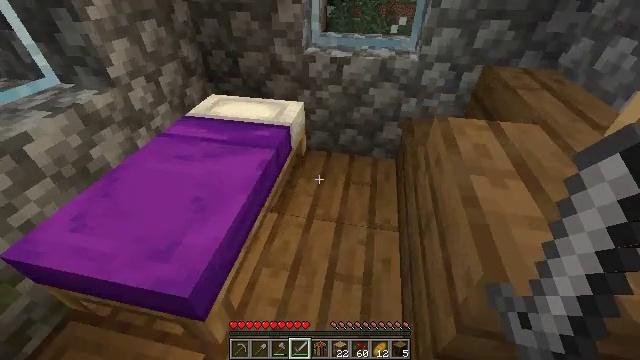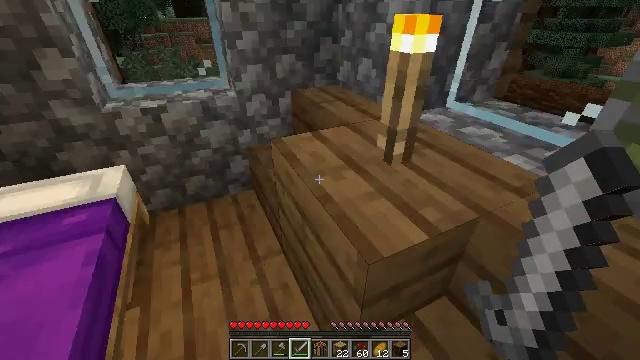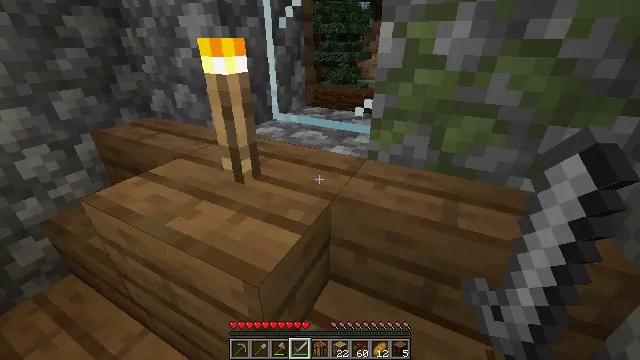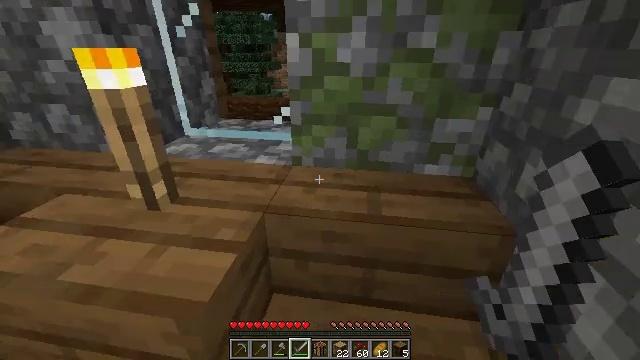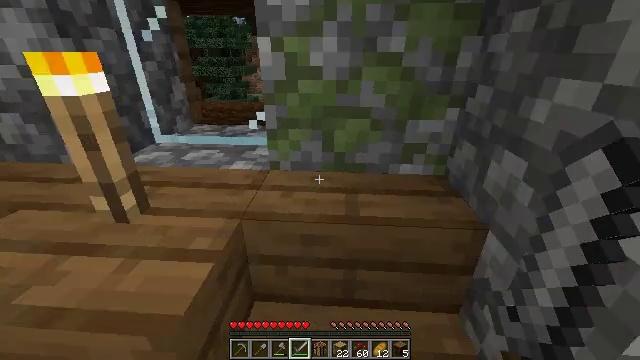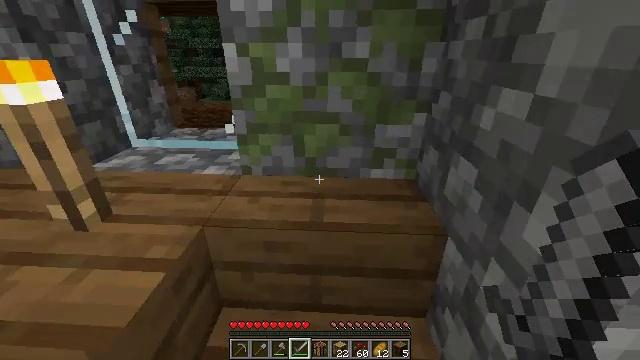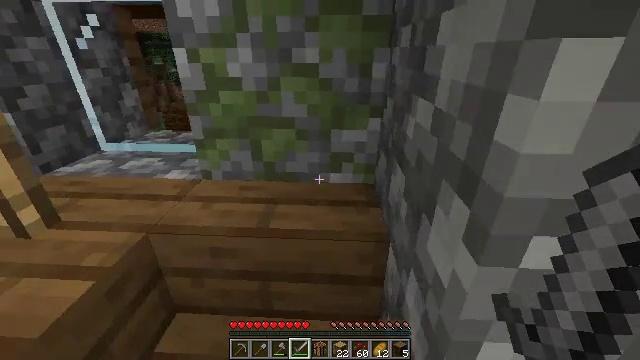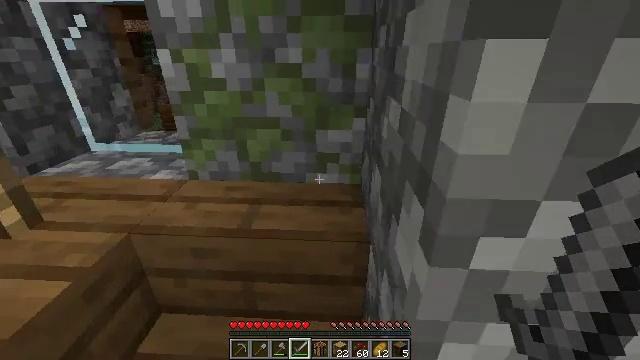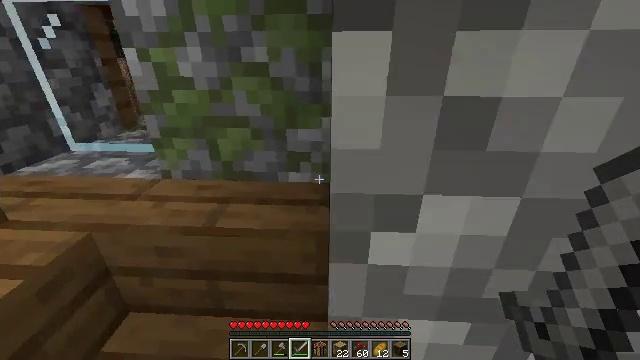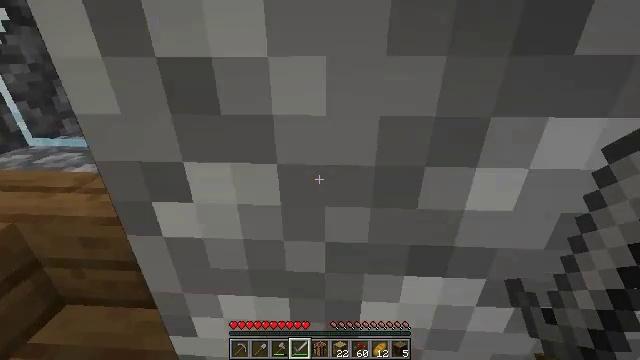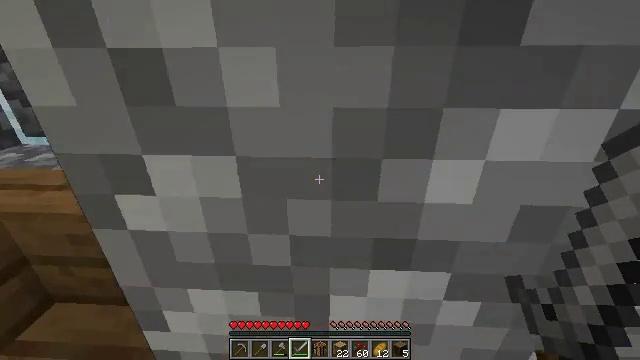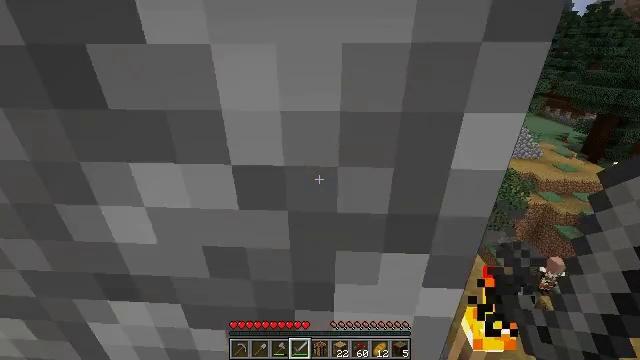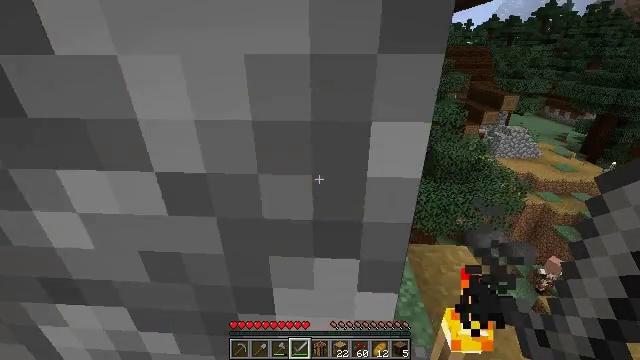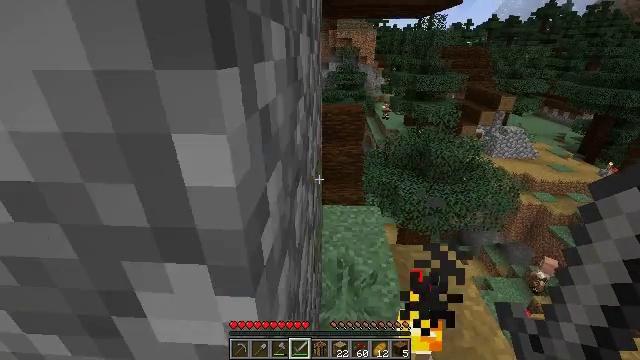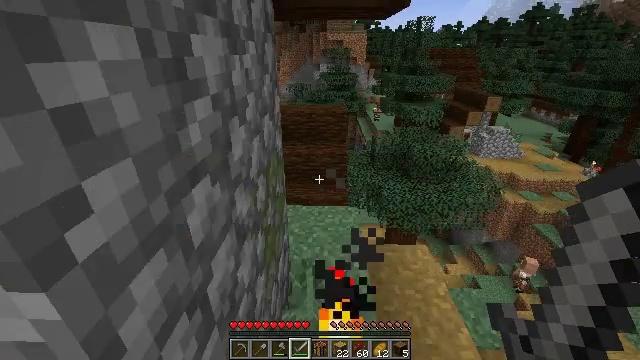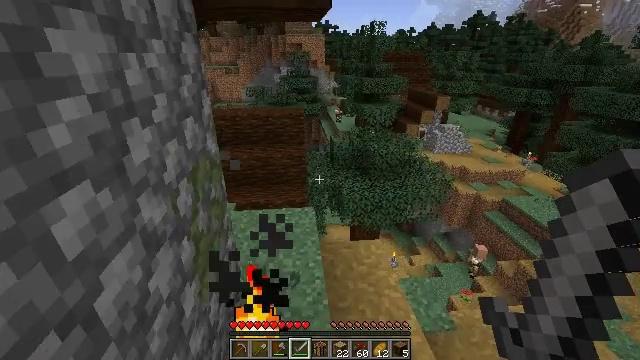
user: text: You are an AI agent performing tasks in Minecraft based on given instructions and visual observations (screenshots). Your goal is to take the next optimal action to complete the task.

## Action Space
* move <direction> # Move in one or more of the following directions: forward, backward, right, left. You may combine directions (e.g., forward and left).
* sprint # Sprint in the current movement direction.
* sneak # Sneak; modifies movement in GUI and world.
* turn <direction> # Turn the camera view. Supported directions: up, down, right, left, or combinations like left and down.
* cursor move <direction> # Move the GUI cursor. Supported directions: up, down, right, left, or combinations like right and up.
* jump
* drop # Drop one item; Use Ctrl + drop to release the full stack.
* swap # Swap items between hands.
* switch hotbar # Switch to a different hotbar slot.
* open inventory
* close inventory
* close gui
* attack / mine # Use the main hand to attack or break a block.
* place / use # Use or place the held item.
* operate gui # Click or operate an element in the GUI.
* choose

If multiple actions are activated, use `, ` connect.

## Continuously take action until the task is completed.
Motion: motion action
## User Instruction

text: Harvest sweet berries by mining the bush.
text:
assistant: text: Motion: turn right and up
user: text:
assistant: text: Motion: turn right and up
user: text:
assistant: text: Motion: turn right and up
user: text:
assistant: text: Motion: move right, turn right
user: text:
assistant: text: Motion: move right
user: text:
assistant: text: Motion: move right
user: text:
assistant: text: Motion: move right
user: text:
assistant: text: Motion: move right
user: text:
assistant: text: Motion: move right
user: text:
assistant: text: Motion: move right
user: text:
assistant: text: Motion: move right
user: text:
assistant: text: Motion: move right
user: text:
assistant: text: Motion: move right
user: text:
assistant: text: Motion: move right, turn right
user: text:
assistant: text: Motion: move right, turn right
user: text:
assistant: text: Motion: move right, turn right
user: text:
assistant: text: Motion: move forward and move right, turn right
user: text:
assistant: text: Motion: move forward and move right, turn right
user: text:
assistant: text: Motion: move forward and move right, turn right and down
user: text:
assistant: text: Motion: move forward and move right, turn right and down
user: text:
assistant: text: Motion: move forward and move right, turn right
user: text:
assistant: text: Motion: move forward and move right
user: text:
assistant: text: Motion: move forward and move right
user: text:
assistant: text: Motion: move forward and move right
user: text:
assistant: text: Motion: move forward and move right
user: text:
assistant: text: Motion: move forward and move right
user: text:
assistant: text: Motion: move forward and move right
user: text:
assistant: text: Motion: move forward and move right
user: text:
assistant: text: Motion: move forward and move right
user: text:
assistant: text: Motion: move forward and move right, turn down